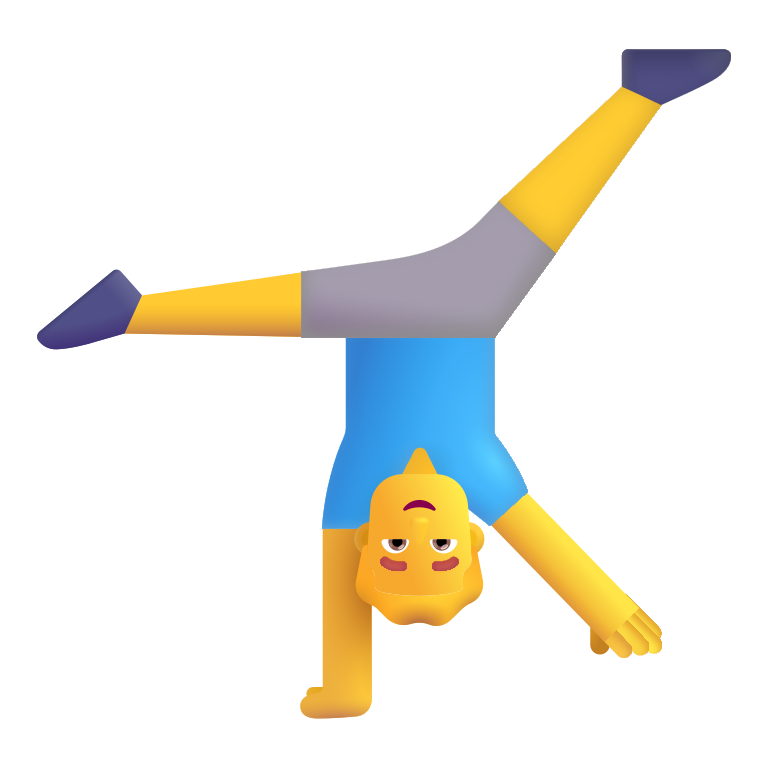
man cartwheeling color default